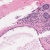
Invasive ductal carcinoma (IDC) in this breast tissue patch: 0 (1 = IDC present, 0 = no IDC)